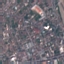
Land use / land cover: Residential